Question:
NameError: name 'pd' is not defined
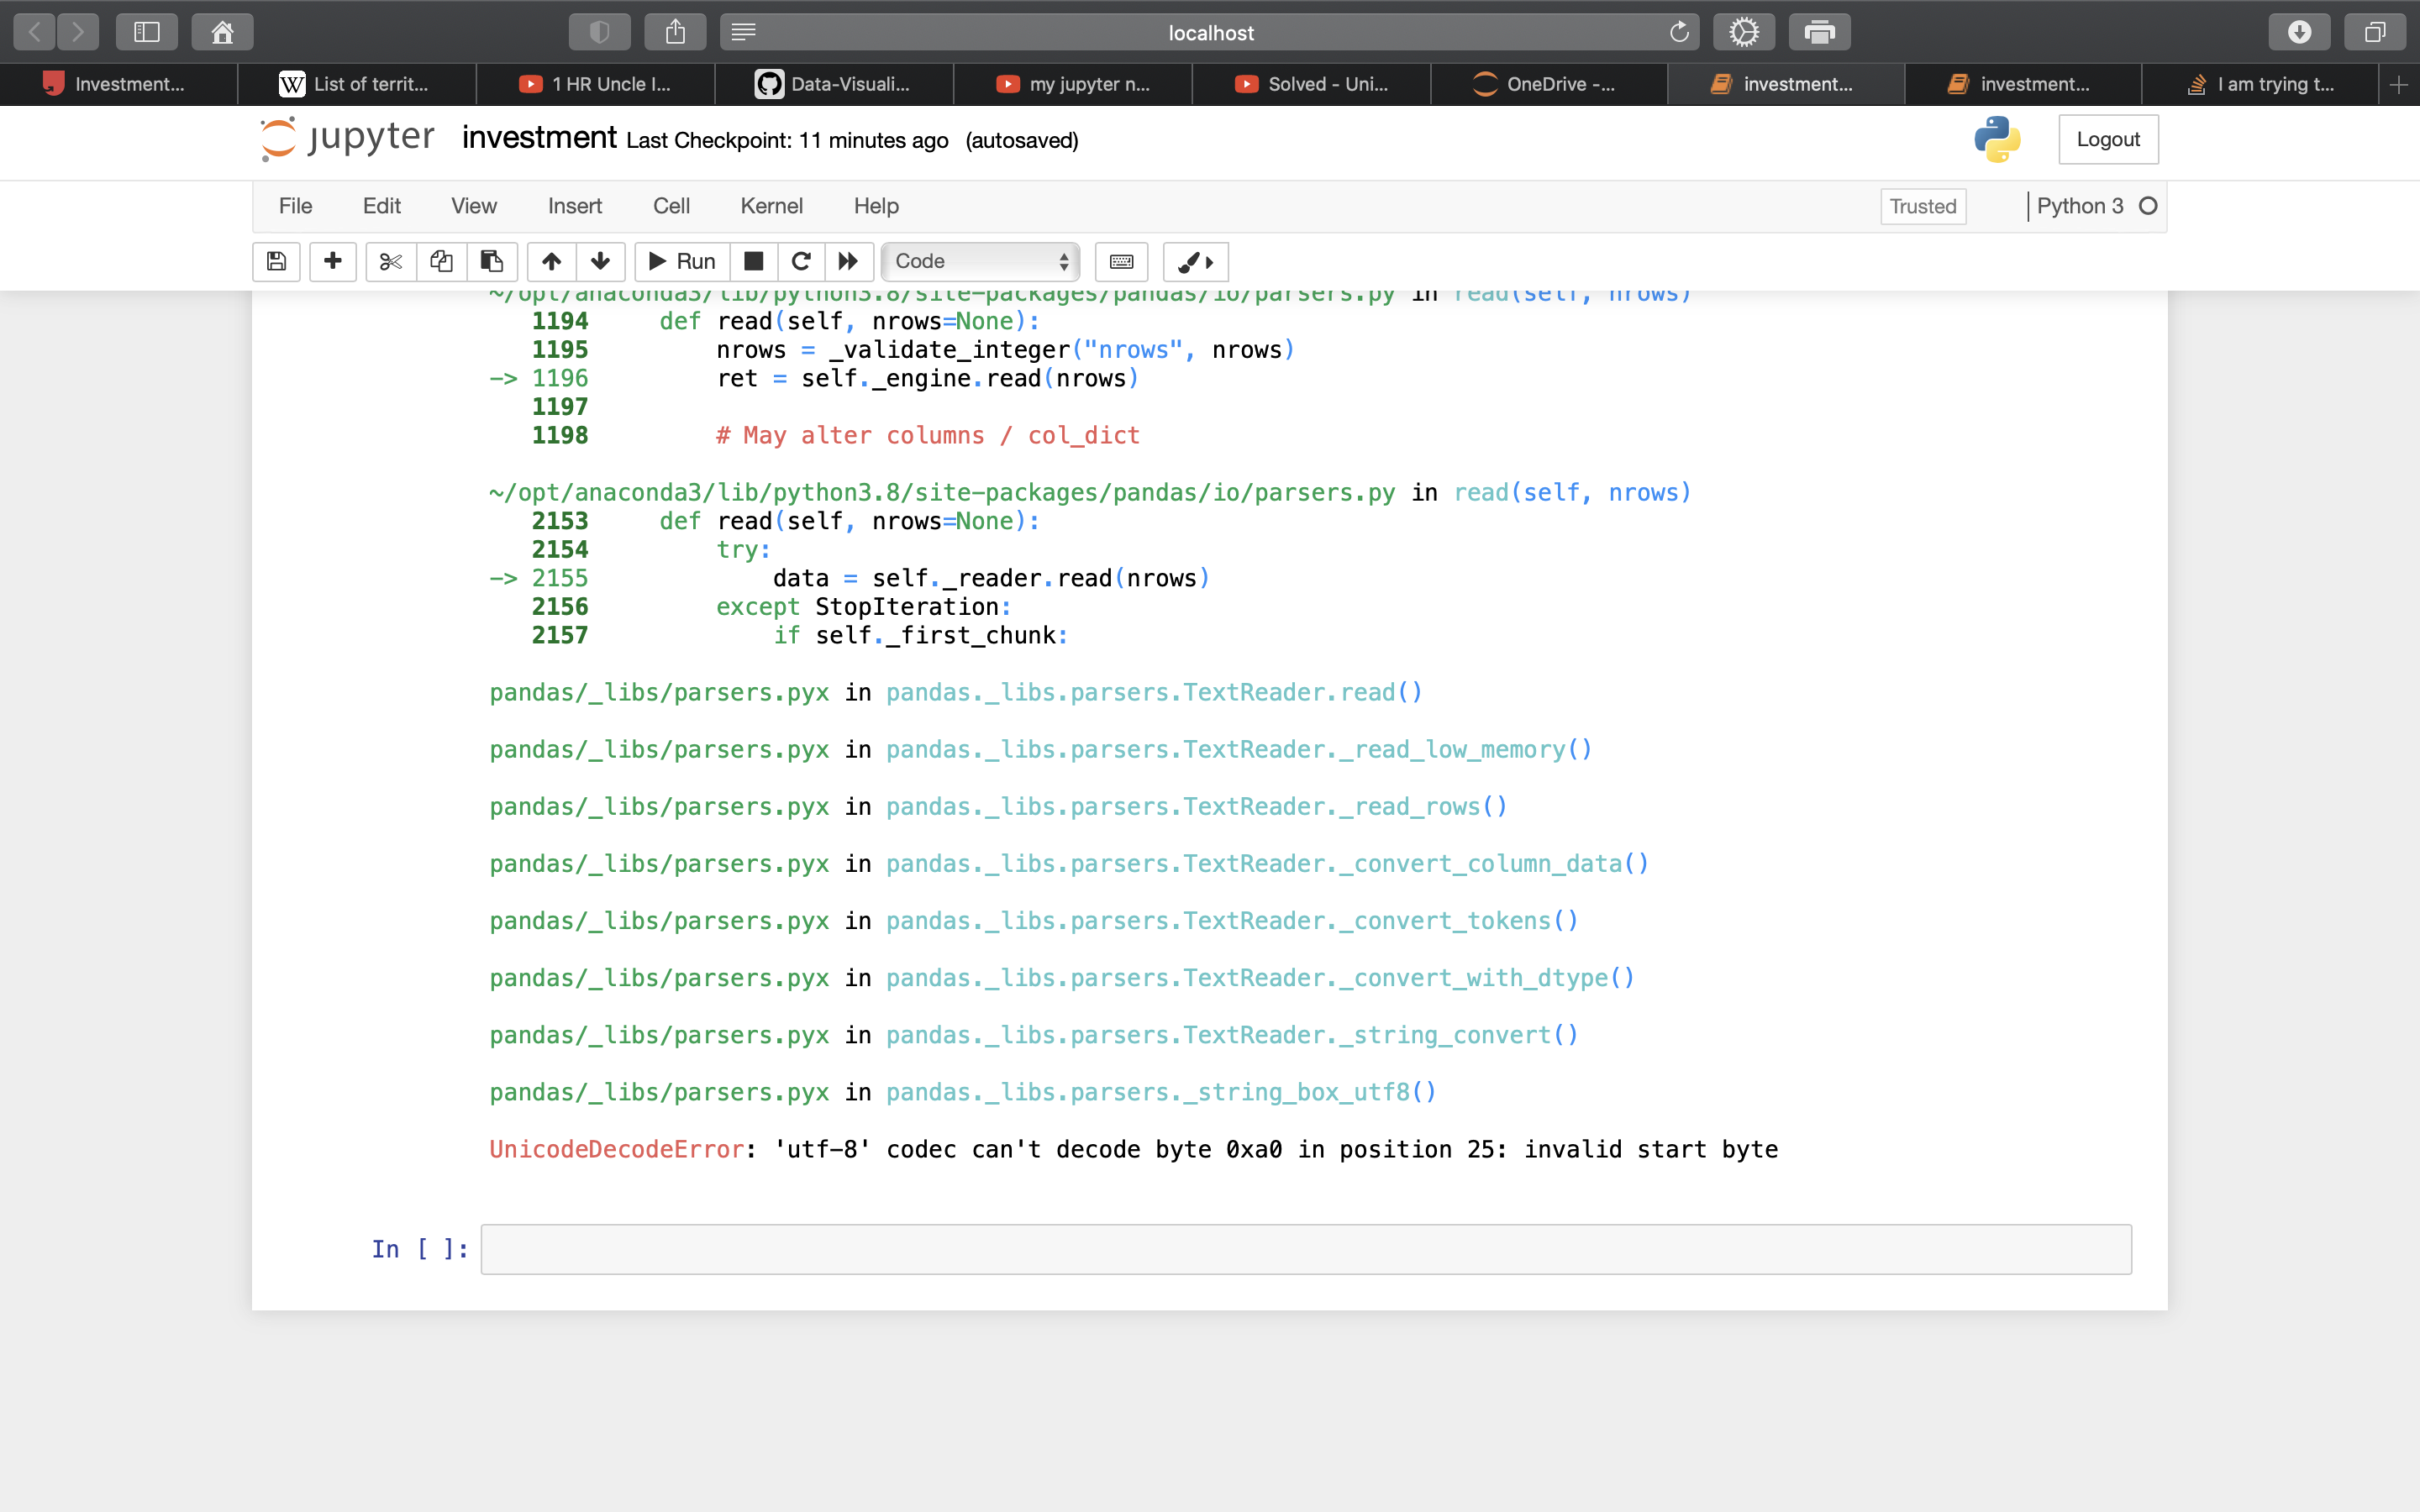
Answer: UTF-8 is the default encoding but can't decode some positions in this dataset.
Try this:
'''
dataframe = pd.read_csv('File_name', encoding='latin')
'''
Related information here: <URL>